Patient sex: F
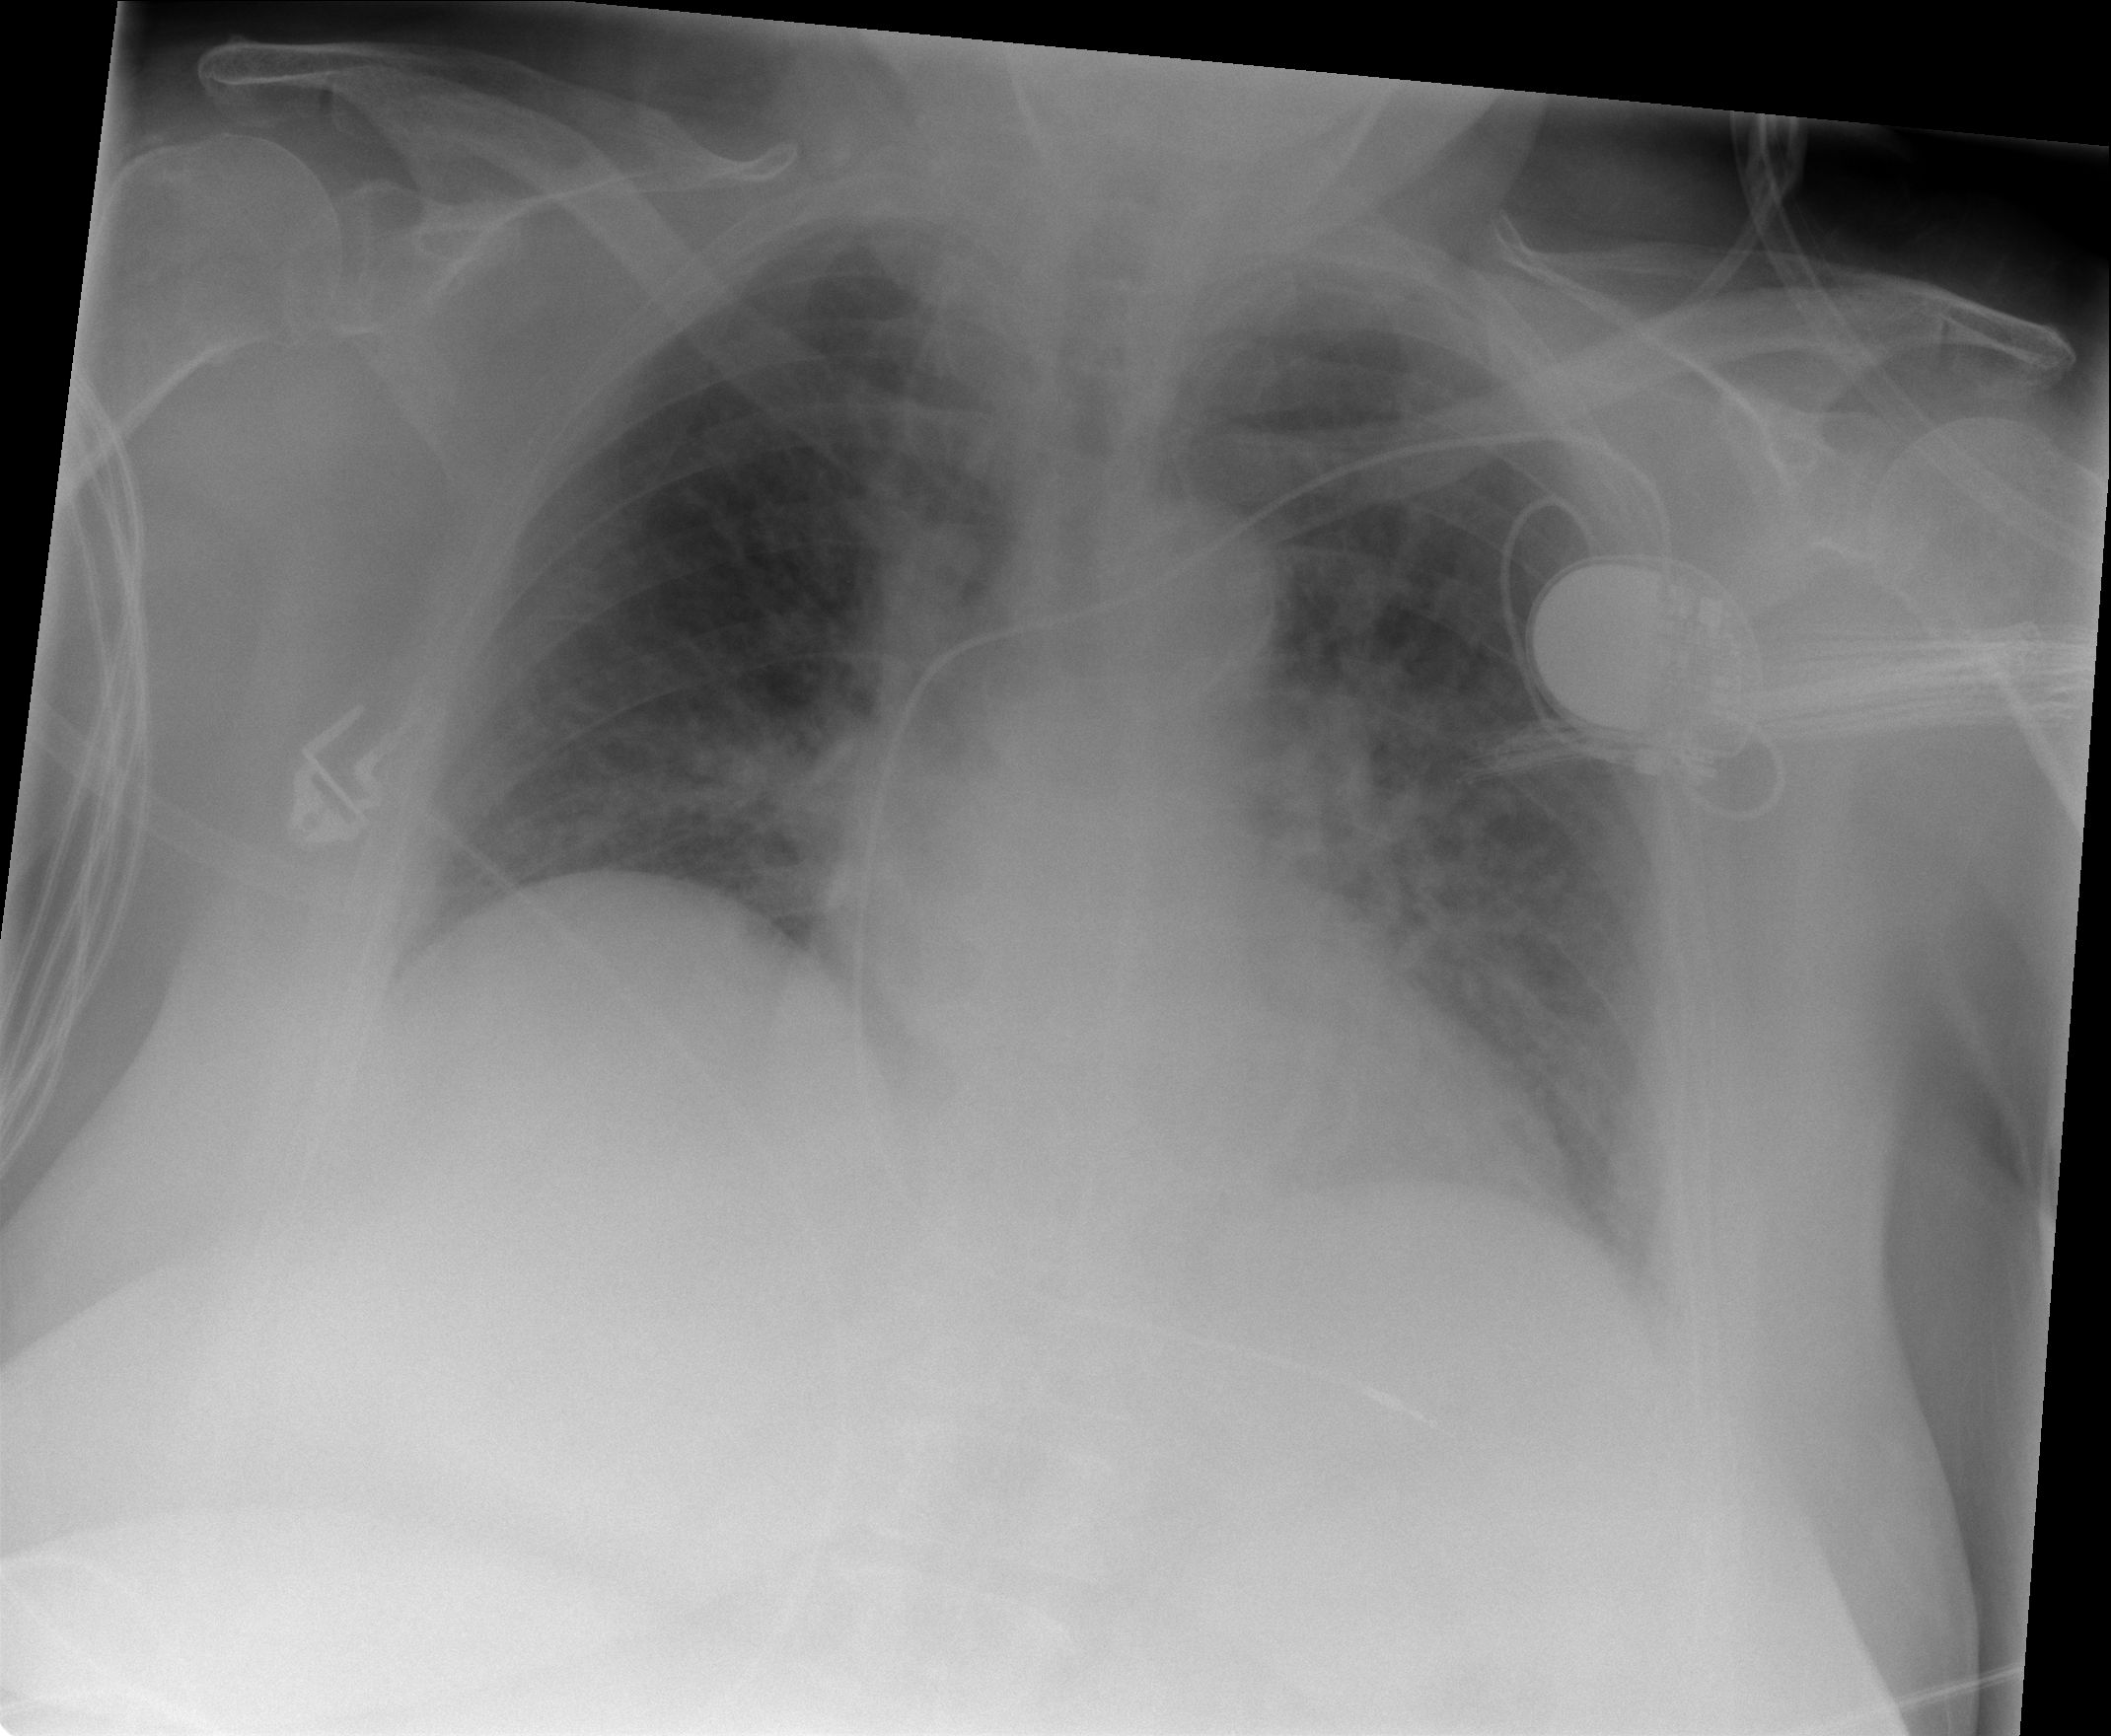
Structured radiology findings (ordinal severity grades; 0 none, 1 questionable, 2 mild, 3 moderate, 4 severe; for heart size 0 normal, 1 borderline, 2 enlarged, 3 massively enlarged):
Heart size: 2
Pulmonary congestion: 2
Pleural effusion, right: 0
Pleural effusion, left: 0
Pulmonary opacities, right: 2
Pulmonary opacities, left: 2
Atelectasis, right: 2
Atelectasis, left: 2